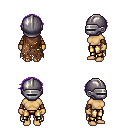
a pixel art fantasy rpg character, female body template, human, tanned skin, brown tattered cape, gold greaves, purple short bangs hairstyle, metal helm, cloth bracers, four views (front, back, left, right), 2x2 character sprite sheet, small pixel art, hard edges, no anti-aliasing